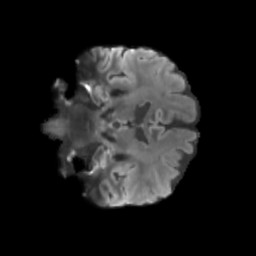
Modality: T2w
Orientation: coronal
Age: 70
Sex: female
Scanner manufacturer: siemens
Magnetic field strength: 3 T
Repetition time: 3.23 s
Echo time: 0.0892 s